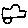
Label: car